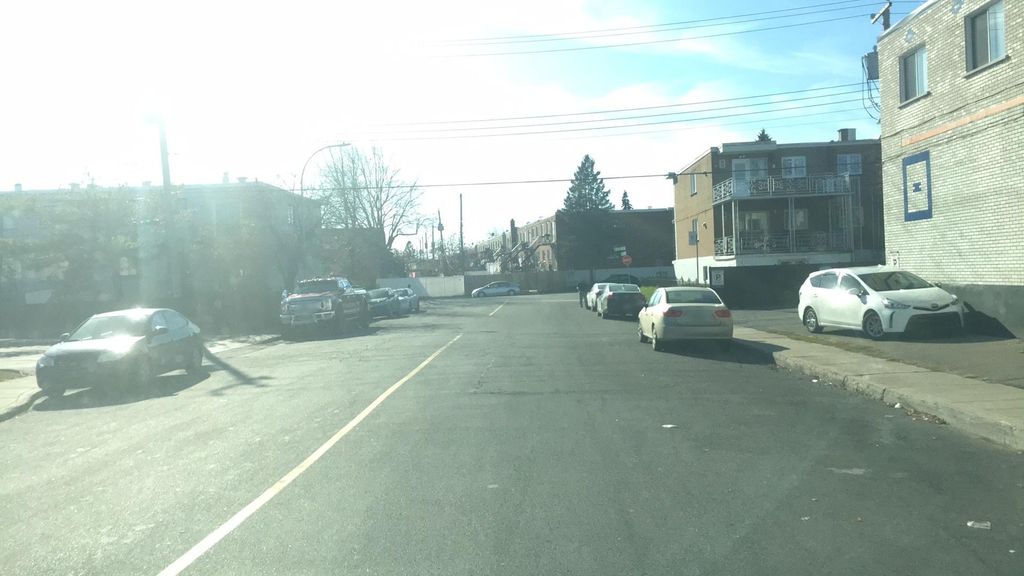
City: montreal